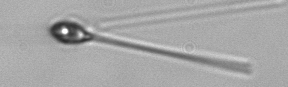
Label: Asterionellopsis_glacialis